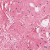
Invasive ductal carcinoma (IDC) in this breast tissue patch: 0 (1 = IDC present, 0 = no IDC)